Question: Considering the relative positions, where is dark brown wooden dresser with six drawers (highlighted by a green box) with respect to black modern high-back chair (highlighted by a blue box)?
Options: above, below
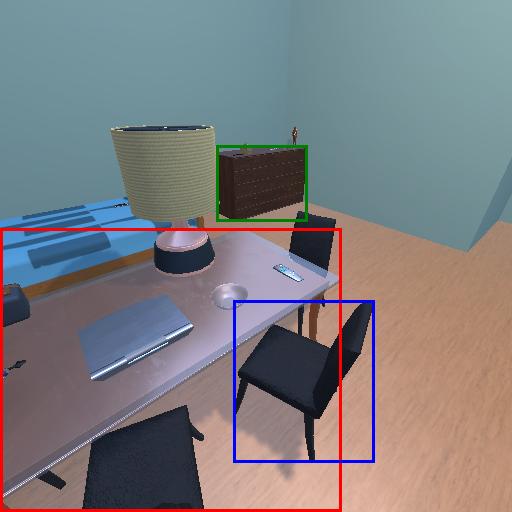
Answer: above